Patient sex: F
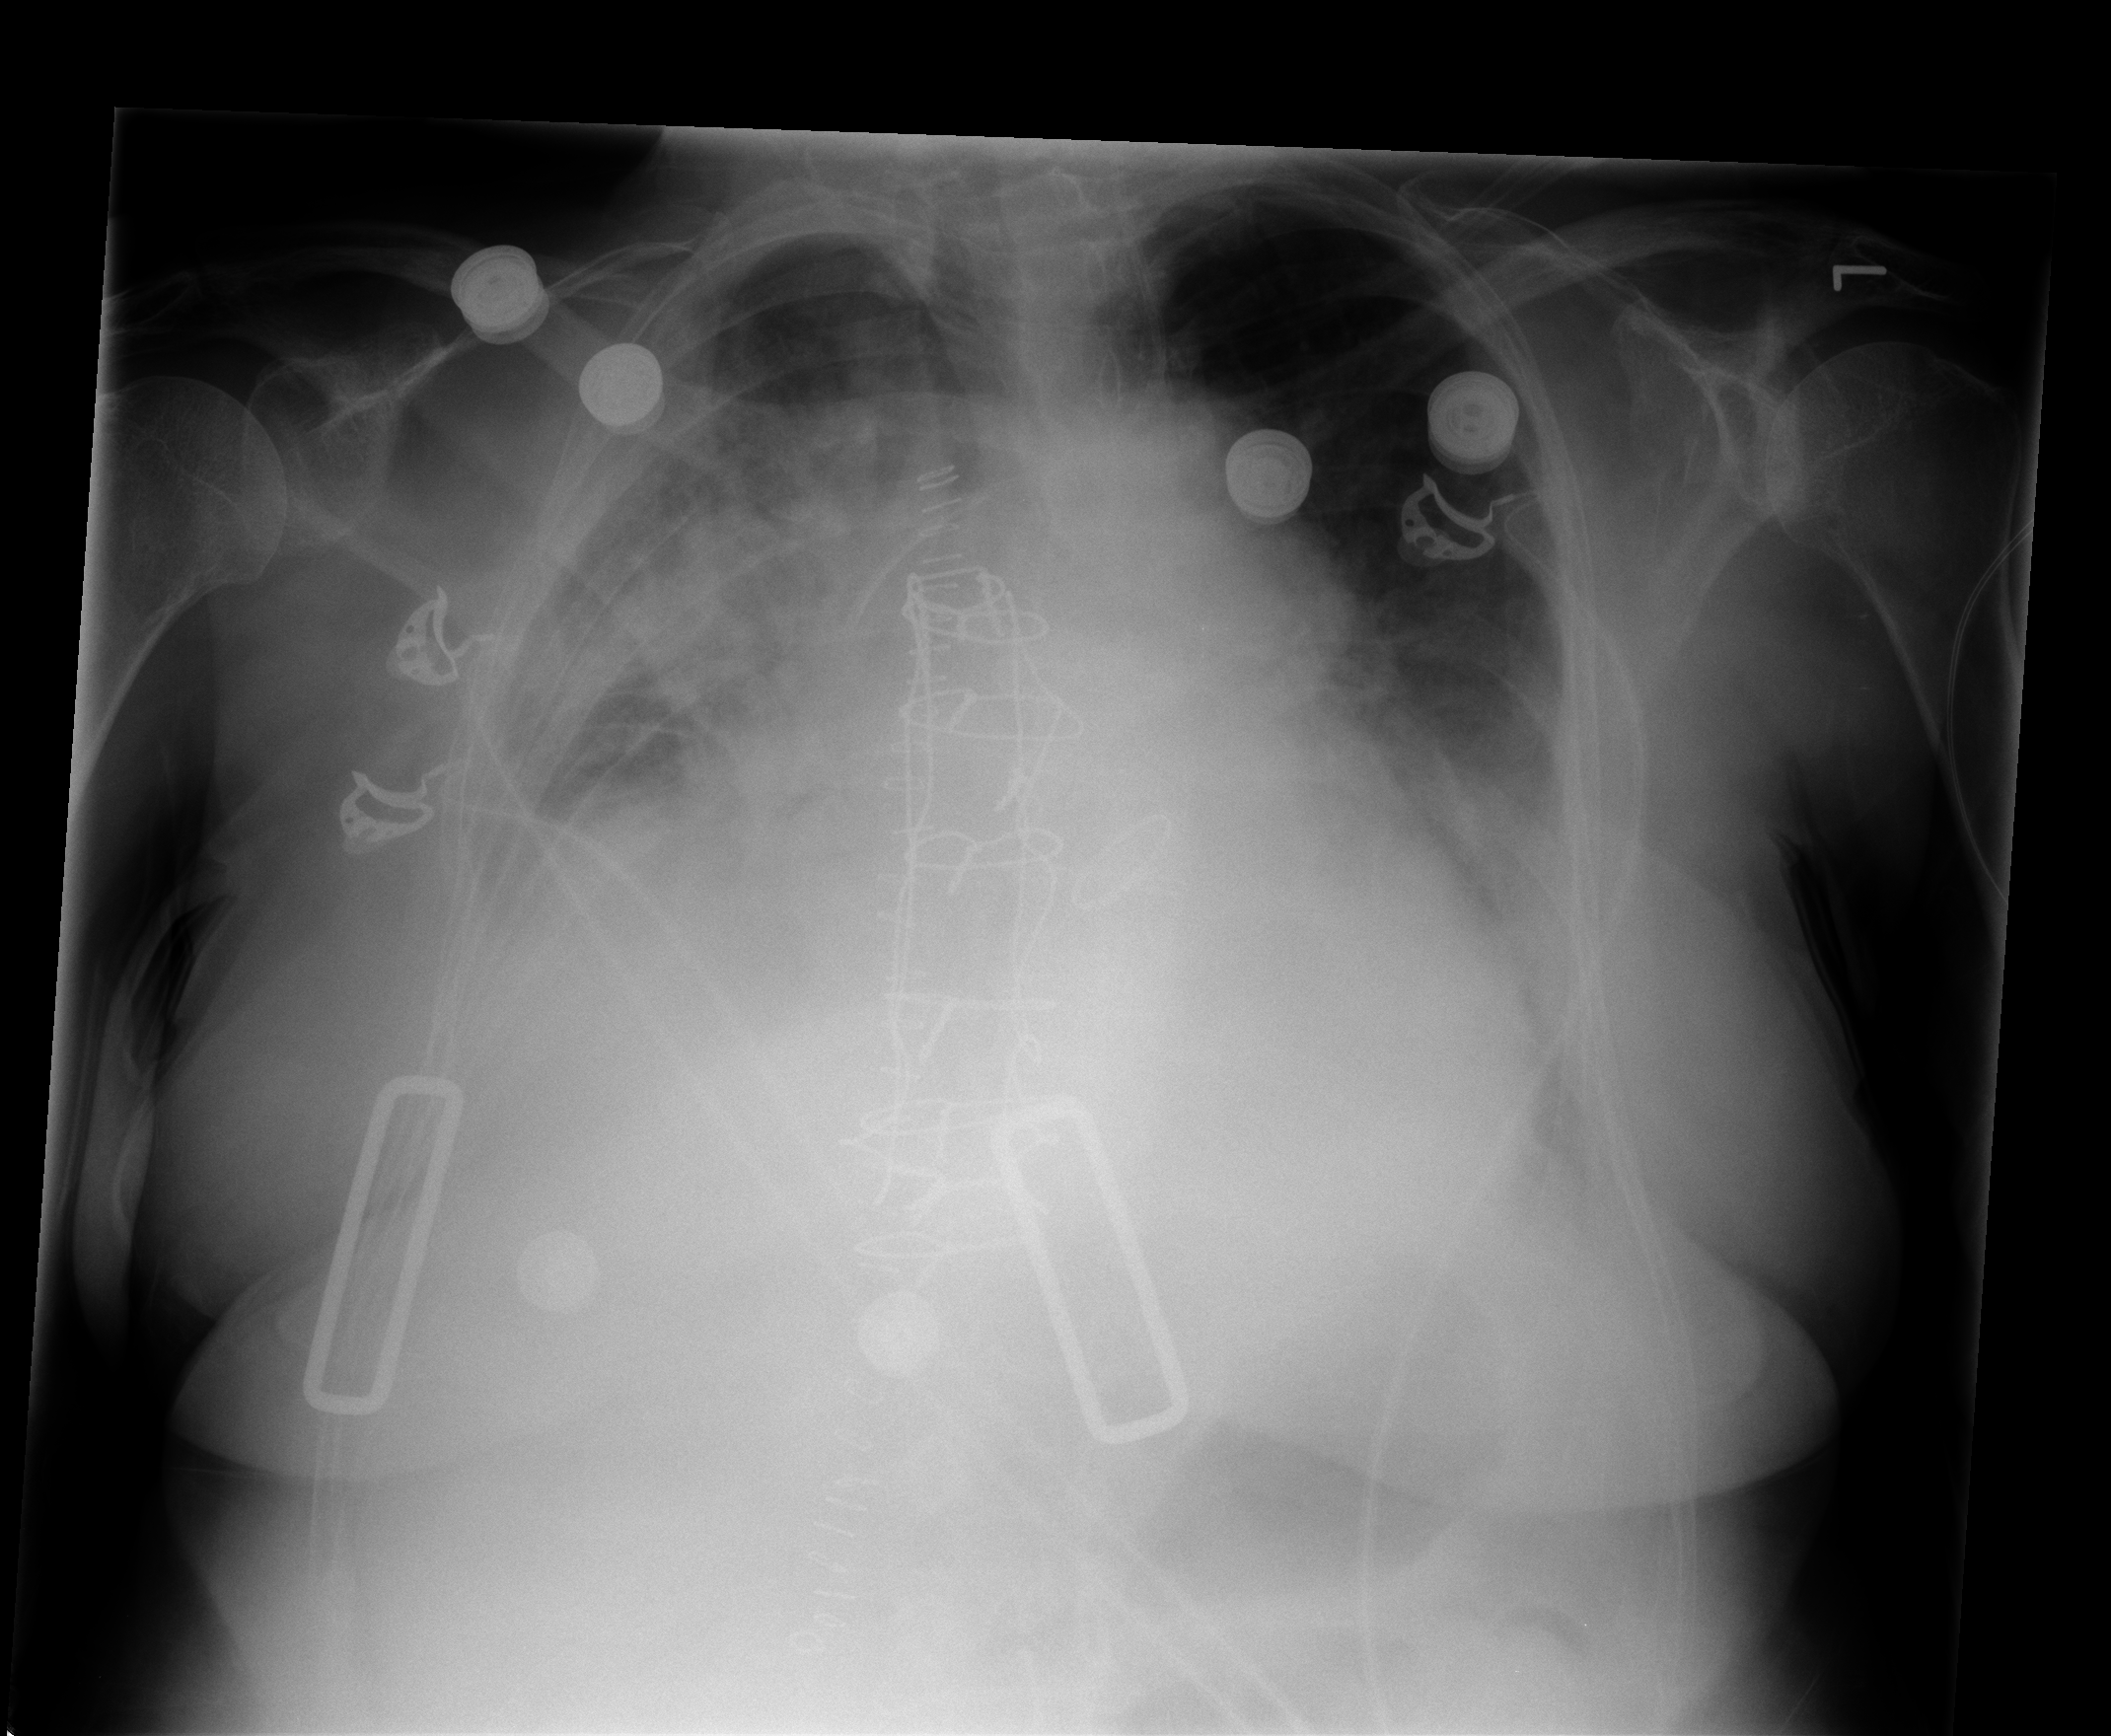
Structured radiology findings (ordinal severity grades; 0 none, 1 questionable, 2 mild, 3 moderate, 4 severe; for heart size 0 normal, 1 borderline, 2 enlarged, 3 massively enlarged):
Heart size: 2
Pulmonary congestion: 2
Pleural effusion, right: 3
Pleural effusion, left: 2
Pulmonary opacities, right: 3
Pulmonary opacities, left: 0
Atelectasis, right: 3
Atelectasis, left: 2